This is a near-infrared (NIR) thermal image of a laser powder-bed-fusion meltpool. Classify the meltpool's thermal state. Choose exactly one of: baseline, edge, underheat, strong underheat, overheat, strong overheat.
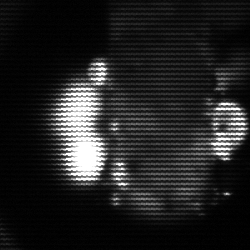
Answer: strong underheat